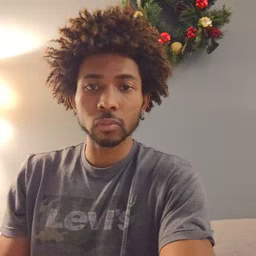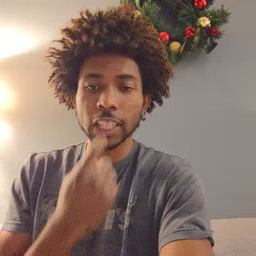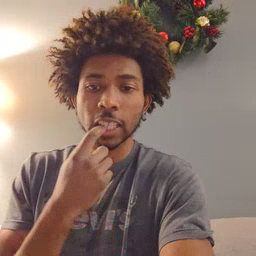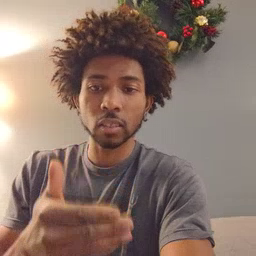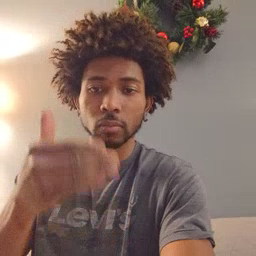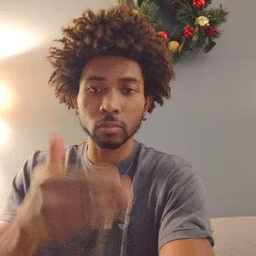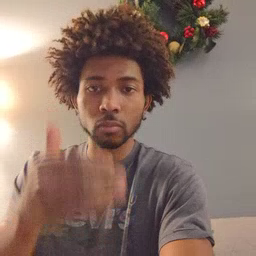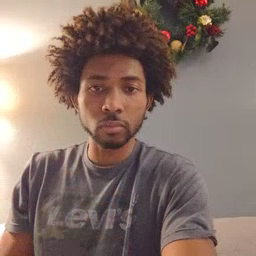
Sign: glasswindow